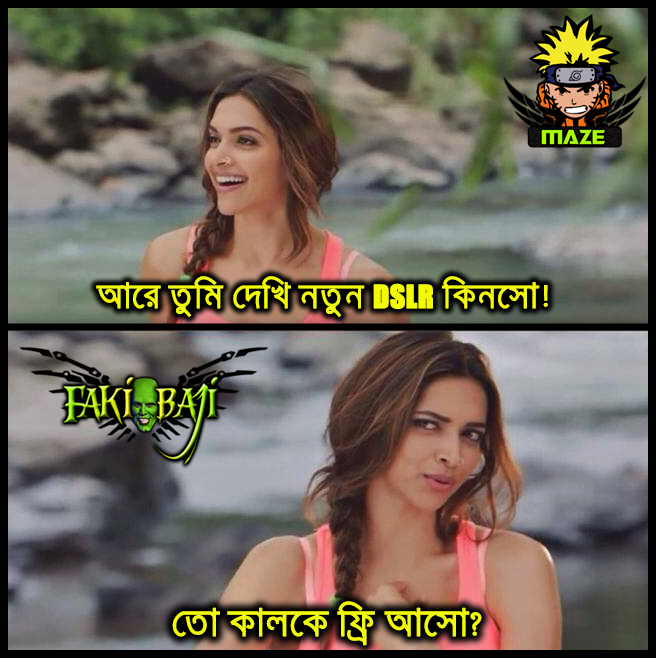
Caption: আরে তুমি দেখি নতুন DSLR কিনসো!  তো কালকে ফ্রি আসো?
Label: non-hate